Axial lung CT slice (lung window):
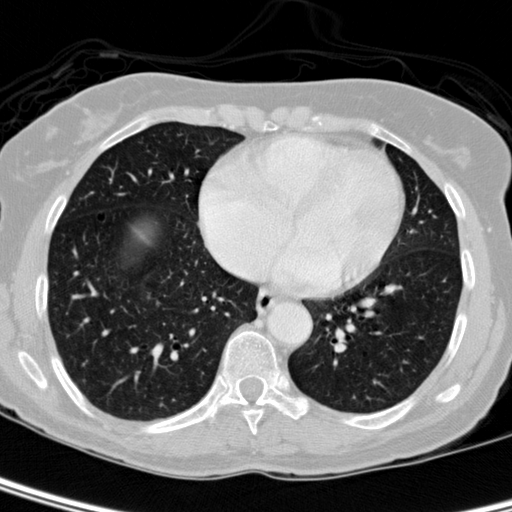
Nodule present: no